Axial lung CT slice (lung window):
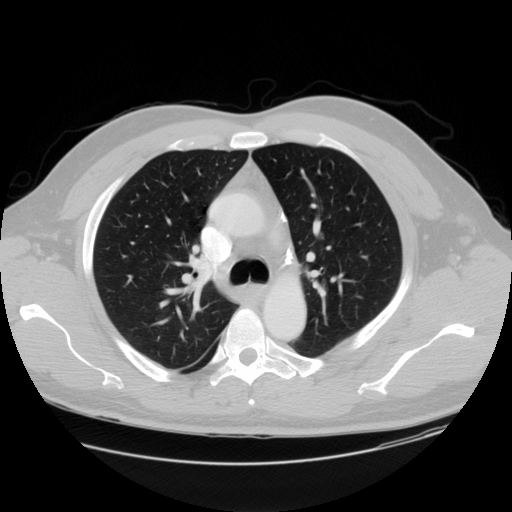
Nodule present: no